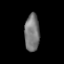
Tissue: lung
Cell type: Epithelial cells
Senescence score: 0.1963
Nuclear area (px): 544
Mean DAPI intensity: 120.219